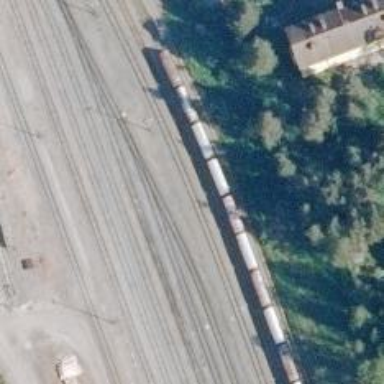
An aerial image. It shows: Railway track classified as B1.